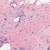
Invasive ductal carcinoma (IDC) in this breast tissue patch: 0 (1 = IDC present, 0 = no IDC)